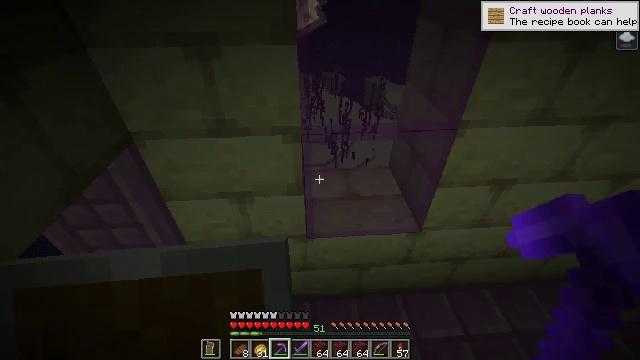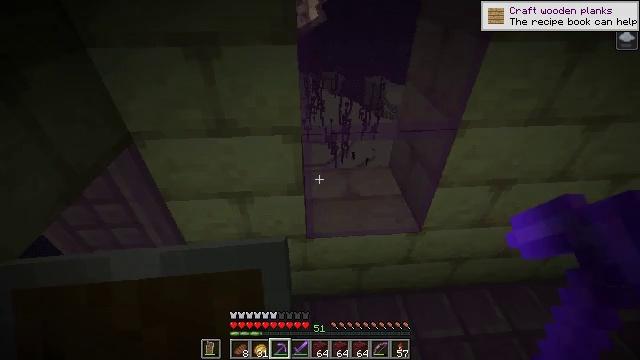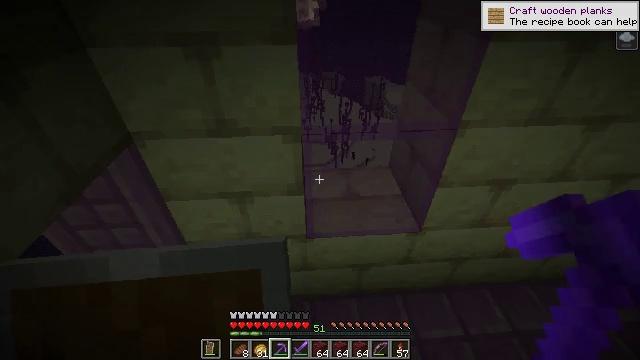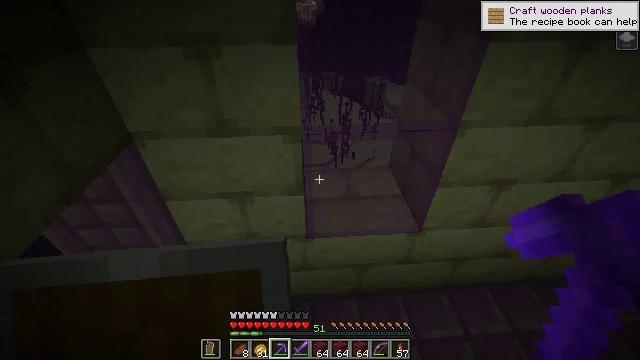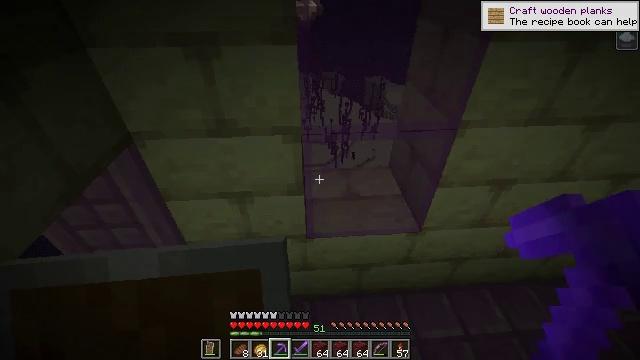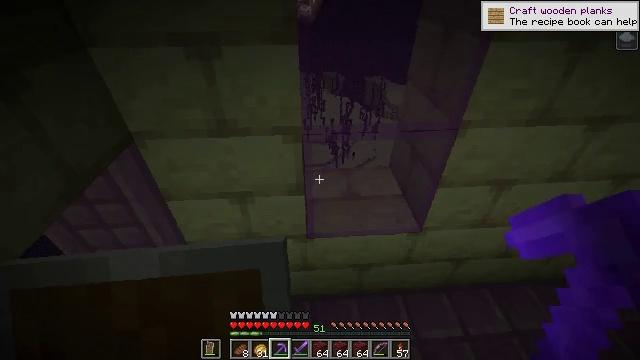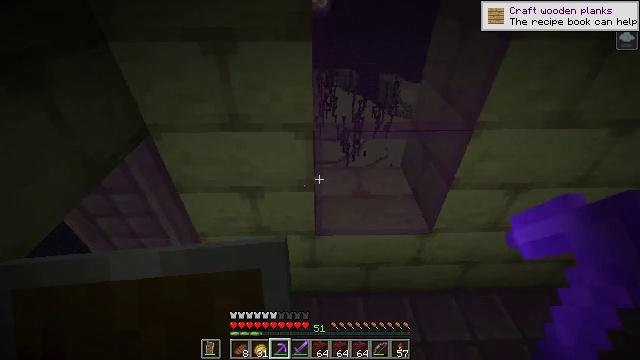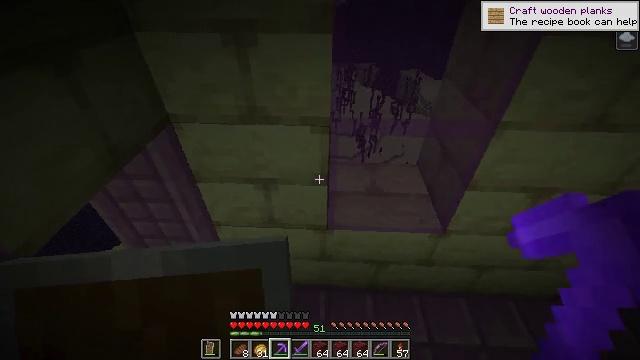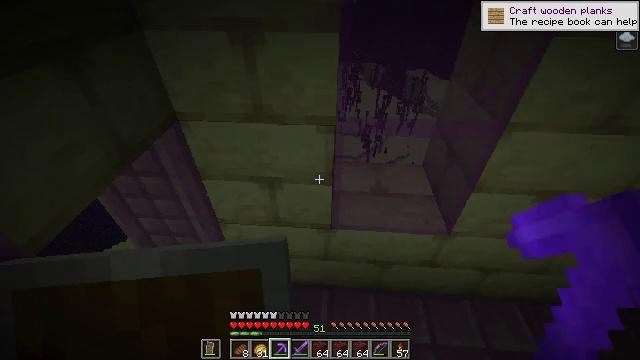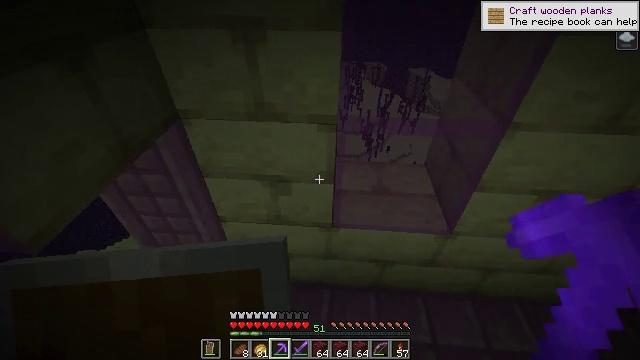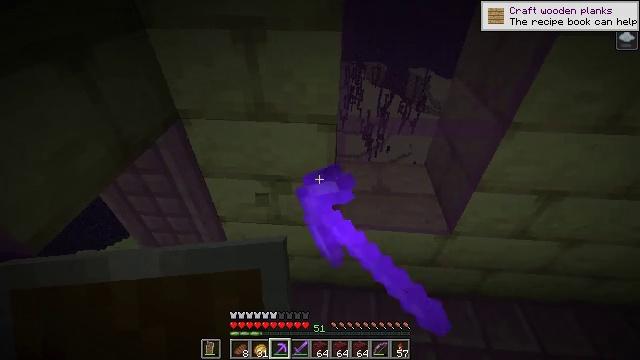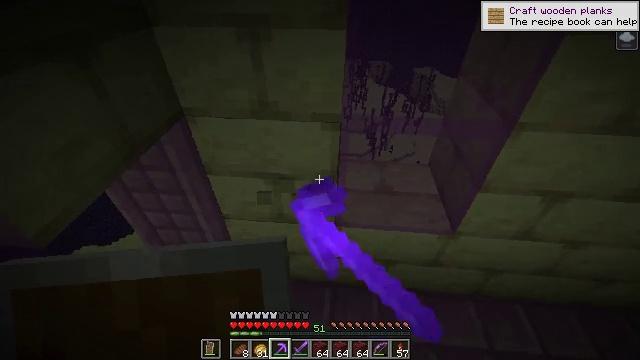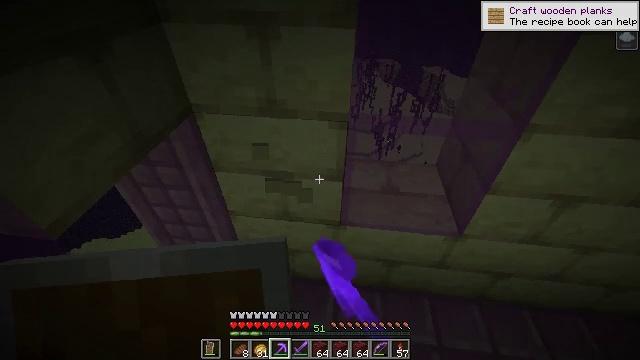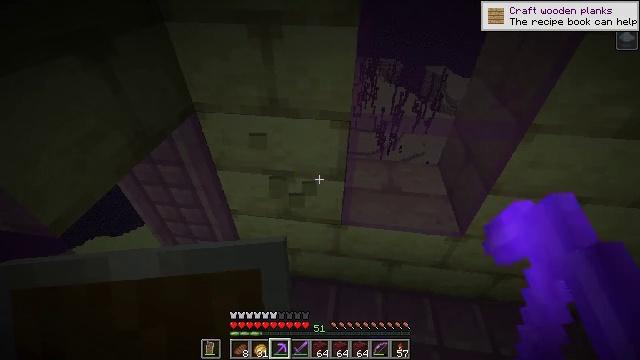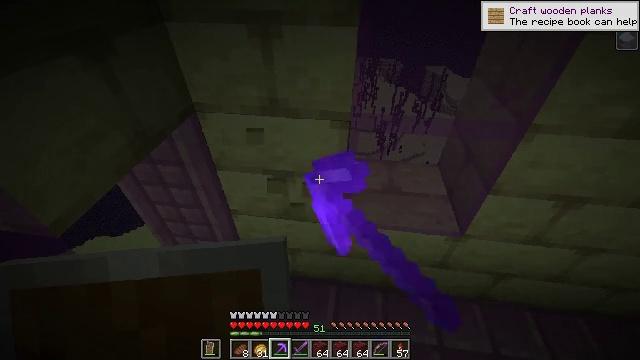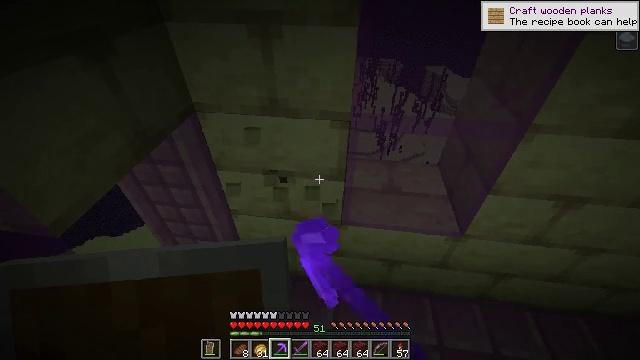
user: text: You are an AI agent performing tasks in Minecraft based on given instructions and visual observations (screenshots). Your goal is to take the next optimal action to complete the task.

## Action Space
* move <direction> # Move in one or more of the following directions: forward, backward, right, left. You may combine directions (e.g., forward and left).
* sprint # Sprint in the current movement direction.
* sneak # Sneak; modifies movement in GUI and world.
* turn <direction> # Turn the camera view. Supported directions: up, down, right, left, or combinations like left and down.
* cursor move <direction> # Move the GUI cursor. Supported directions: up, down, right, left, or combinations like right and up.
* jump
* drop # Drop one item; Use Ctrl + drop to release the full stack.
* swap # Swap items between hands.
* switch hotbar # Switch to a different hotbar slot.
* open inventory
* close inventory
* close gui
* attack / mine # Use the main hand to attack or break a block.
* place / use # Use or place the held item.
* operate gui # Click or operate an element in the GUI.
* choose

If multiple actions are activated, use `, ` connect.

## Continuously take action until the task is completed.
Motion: motion action
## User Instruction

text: Attack the end stone bricks to collect them.
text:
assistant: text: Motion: no_op
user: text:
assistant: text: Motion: no_op
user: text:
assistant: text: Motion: no_op
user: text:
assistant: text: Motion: no_op
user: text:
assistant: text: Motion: no_op
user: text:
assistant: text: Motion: turn left
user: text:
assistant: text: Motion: turn left and down
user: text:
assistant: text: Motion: turn left
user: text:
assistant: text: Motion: attack / mine
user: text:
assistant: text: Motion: attack / mine
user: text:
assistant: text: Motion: attack / mine
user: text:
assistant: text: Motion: turn left, attack / mine
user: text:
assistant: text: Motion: attack / mine
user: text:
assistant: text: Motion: attack / mine
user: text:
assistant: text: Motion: attack / mine
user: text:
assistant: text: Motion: attack / mine
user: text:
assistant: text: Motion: attack / mine
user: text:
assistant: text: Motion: attack / mine
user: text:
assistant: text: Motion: attack / mine
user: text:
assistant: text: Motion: attack / mine
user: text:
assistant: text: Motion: attack / mine
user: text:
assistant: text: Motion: attack / mine
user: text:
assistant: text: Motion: attack / mine
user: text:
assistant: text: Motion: attack / mine
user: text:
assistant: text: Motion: attack / mine
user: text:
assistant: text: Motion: attack / mine
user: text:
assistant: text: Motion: attack / mine
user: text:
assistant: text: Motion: attack / mine
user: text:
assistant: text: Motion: attack / mine
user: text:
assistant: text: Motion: attack / mine